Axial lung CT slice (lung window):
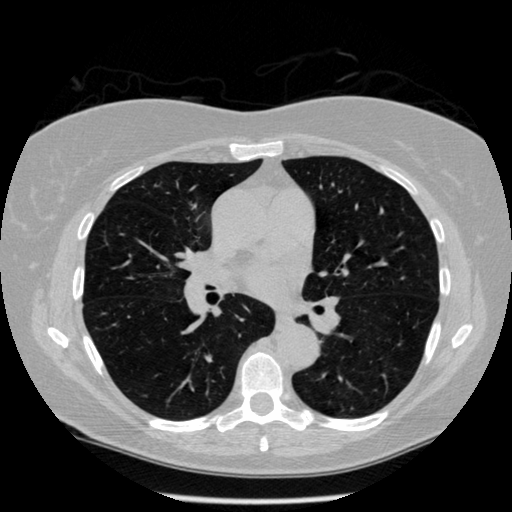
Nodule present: no